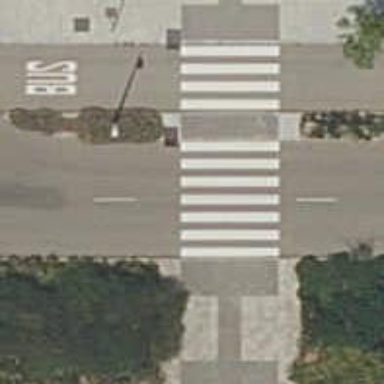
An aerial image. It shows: Uncontrolled road crossing.